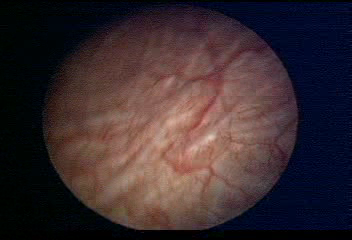
Modality: WLC
Class: Normal mucosa
Bladder cancer association: No